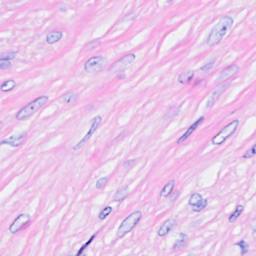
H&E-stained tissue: Breast